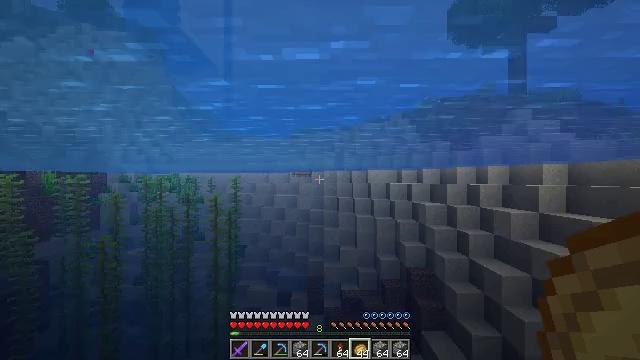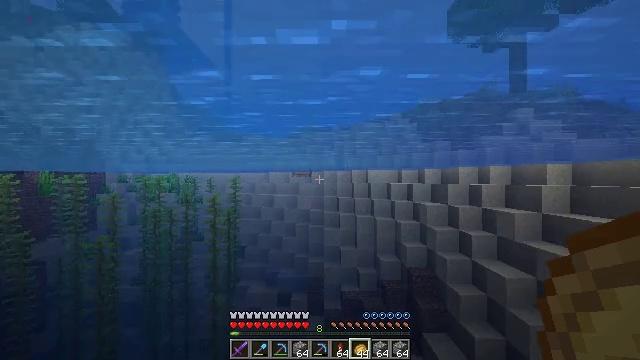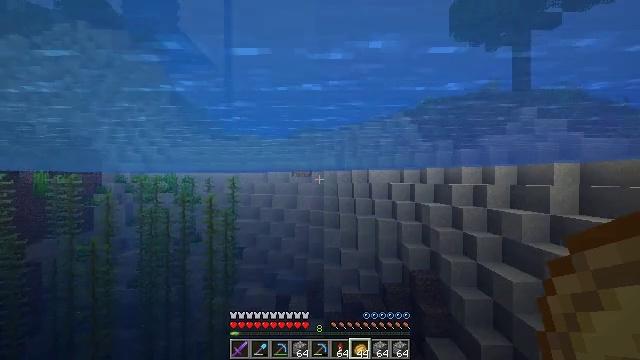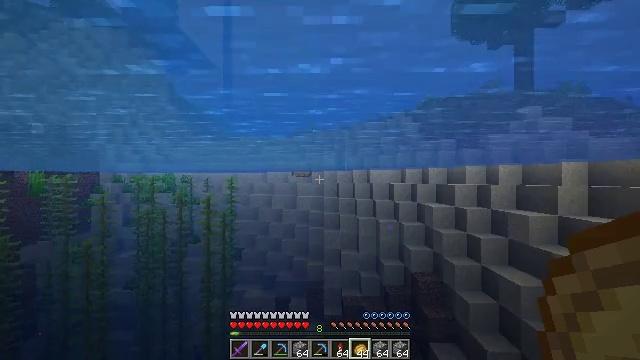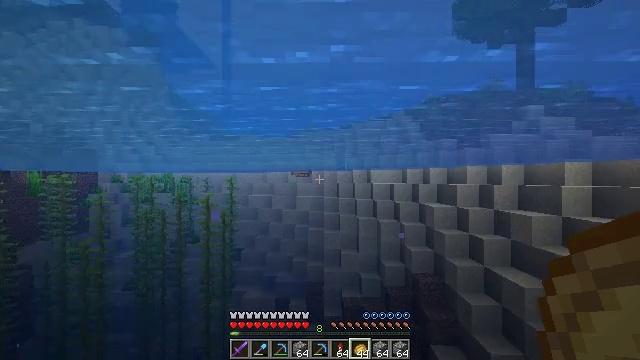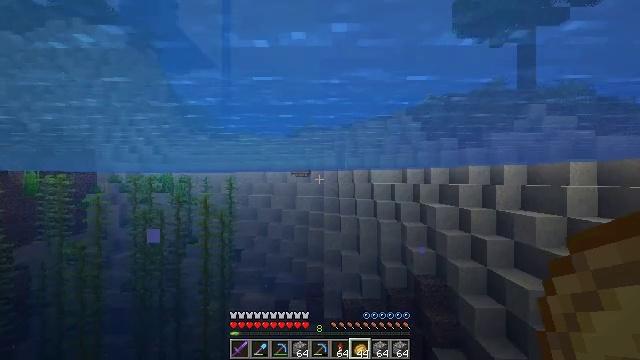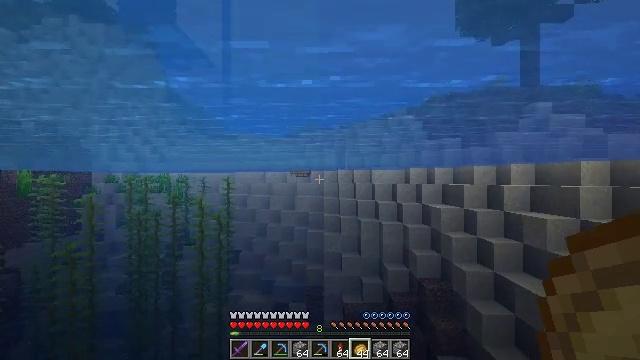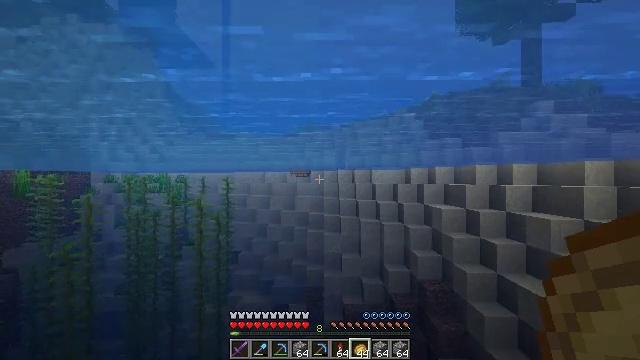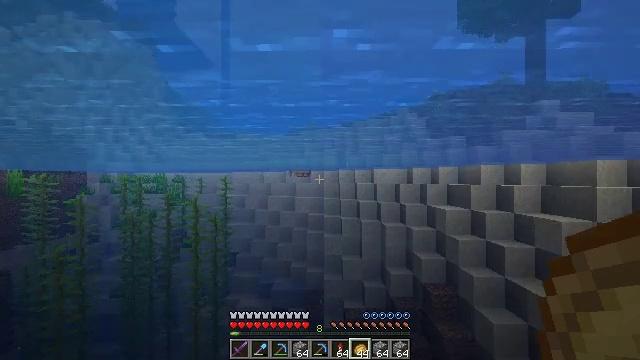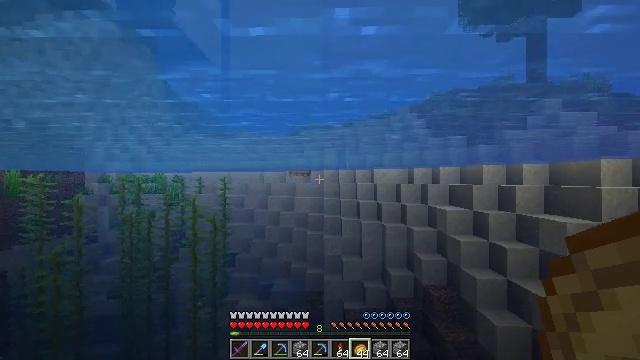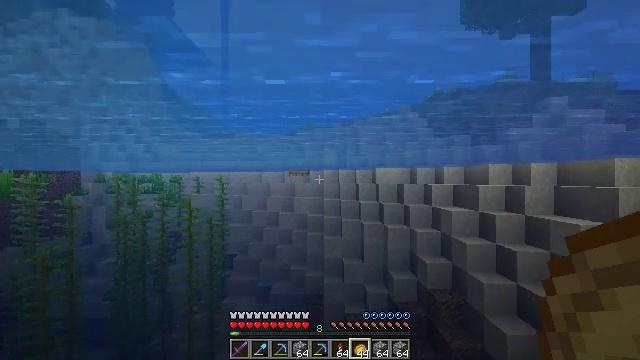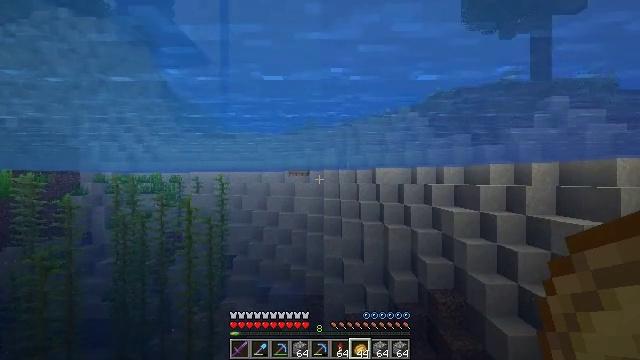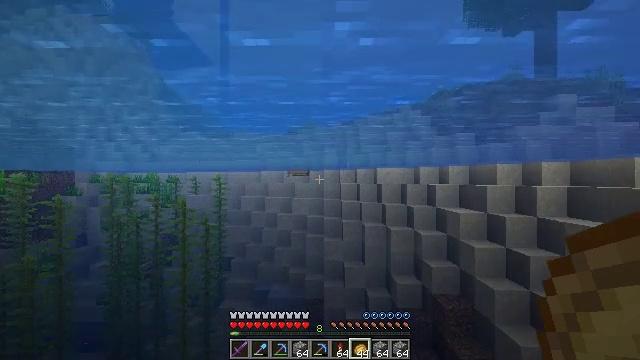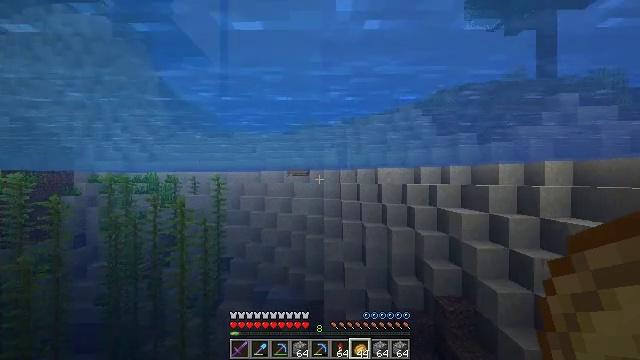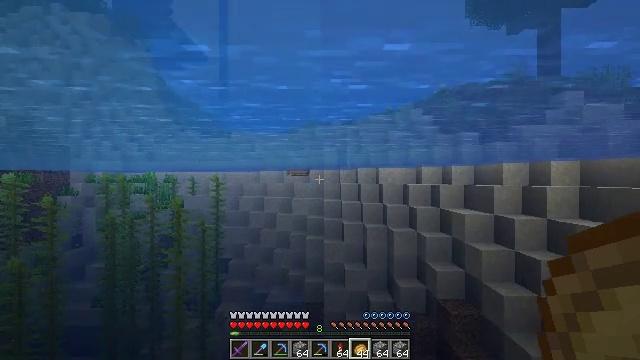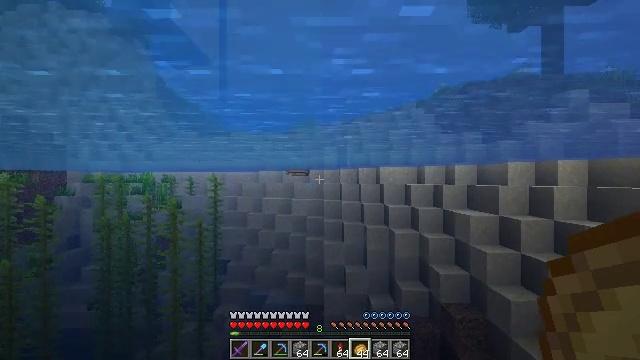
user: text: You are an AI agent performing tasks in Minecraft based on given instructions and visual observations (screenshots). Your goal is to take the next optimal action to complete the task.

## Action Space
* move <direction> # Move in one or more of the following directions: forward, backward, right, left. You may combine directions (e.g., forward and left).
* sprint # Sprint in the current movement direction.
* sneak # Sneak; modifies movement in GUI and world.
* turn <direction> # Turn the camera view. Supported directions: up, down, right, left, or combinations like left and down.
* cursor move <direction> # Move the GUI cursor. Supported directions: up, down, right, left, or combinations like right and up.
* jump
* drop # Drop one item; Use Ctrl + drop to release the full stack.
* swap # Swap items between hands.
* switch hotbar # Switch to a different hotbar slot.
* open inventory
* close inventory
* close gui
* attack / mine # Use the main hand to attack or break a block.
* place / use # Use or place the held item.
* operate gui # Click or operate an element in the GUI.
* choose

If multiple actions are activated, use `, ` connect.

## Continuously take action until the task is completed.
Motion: motion action
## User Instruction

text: Break the ender chest to move it.
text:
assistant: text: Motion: move forward
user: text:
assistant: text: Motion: move forward
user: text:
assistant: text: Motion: move forward
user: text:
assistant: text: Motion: move forward
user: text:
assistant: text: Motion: move forward
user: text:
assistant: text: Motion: move forward
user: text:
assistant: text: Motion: move forward
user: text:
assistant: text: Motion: move forward
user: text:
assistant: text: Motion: move forward
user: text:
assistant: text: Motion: move forward
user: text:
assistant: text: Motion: move forward
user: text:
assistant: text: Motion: move forward
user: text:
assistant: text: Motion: move forward
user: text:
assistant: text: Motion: move forward
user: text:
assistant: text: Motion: move forward
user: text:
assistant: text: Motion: move forward
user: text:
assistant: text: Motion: move forward
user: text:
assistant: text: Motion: move forward
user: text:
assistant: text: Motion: move forward
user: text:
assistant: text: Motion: move forward
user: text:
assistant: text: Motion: move forward
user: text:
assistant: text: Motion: move forward
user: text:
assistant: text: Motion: move forward
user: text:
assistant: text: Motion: move forward
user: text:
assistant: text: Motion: move forward
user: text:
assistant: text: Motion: move forward
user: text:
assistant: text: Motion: move forward
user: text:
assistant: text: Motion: move forward, jump
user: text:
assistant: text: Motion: move forward, jump
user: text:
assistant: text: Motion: move forward, jump